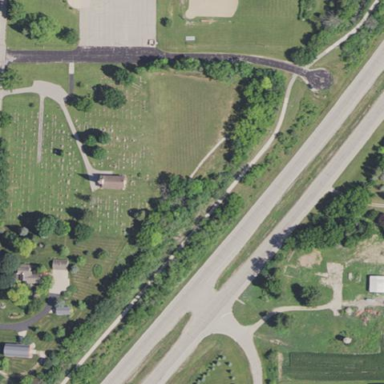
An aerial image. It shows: Cemetery.